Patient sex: M
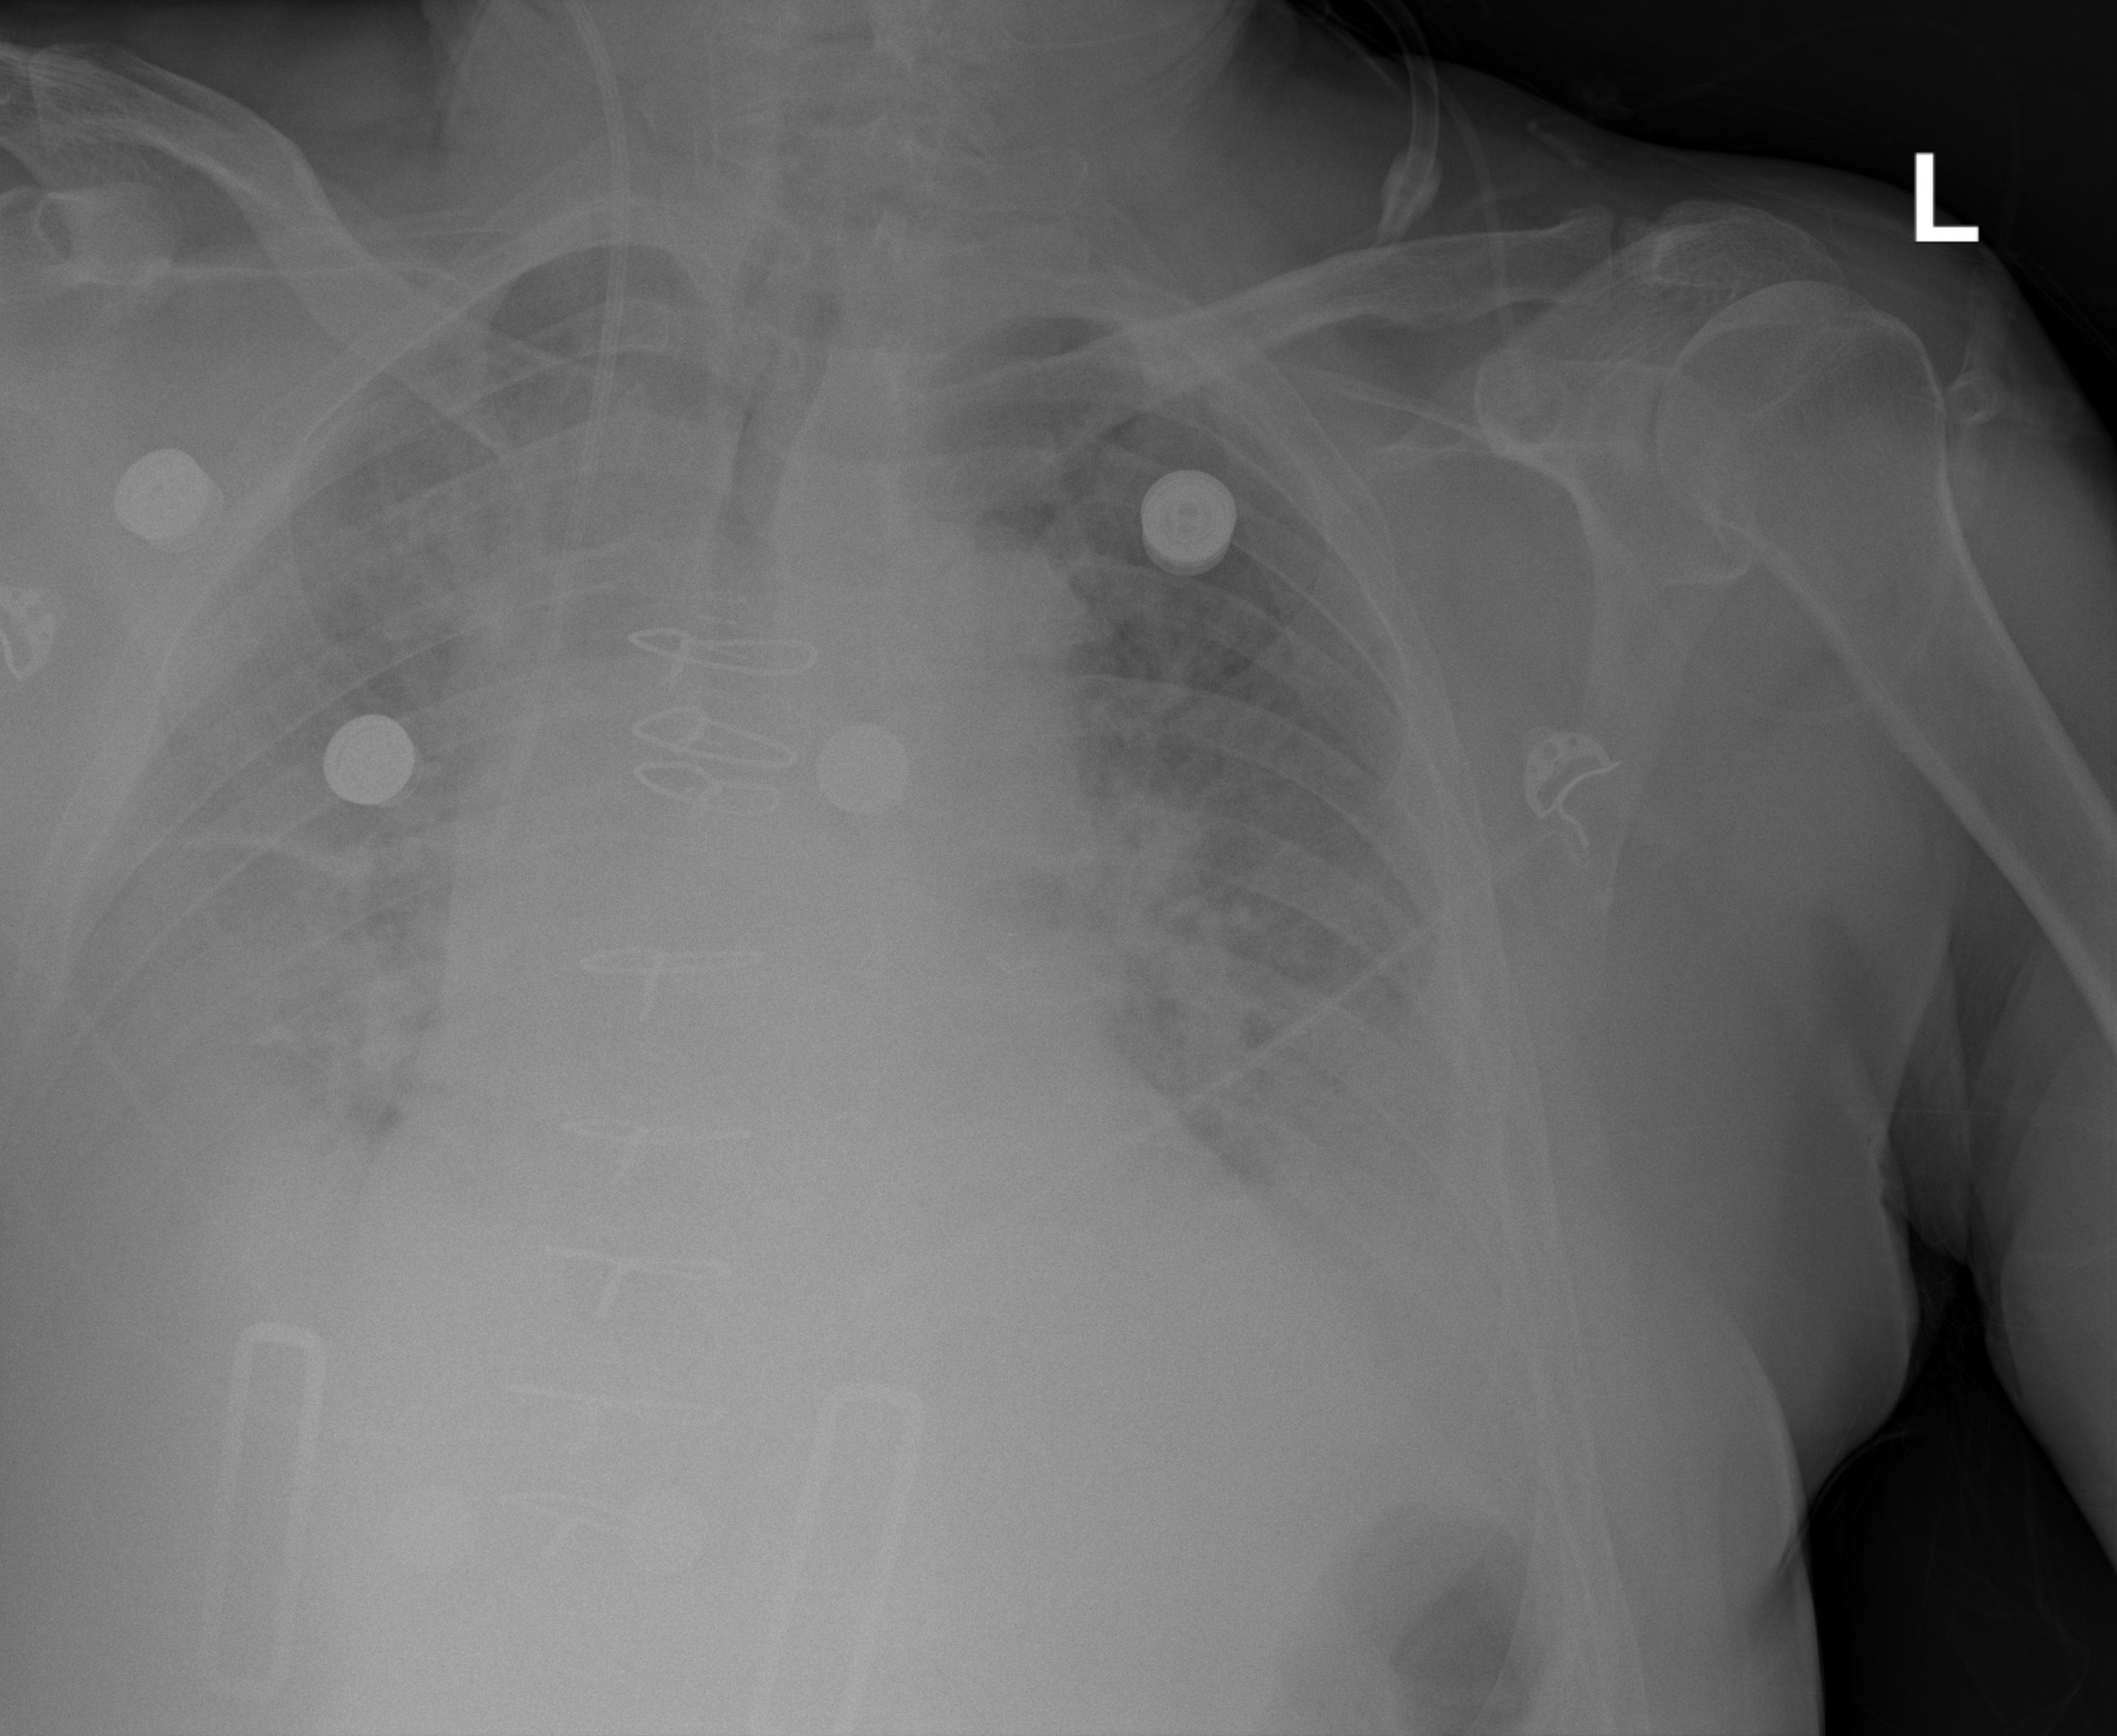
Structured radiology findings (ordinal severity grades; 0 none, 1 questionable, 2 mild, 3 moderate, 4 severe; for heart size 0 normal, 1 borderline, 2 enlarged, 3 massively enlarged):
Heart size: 2
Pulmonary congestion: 2
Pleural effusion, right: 2
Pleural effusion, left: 2
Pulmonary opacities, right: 2
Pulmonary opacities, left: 2
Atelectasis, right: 2
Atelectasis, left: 2